Group 1:
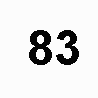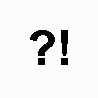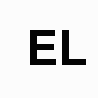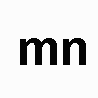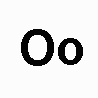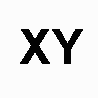
Group 2:
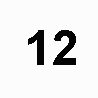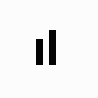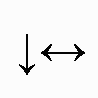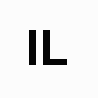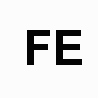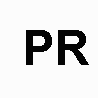
Rule separating the two groups: The left part has more pixels (area) than the right part vs. the left part has fewer pixels than the right part.
Concepts: area, left_right, length_line_or_curve
Author: Merse E. Gáspár